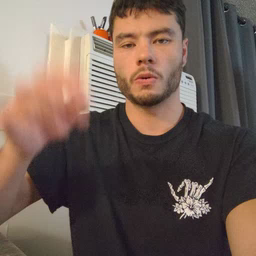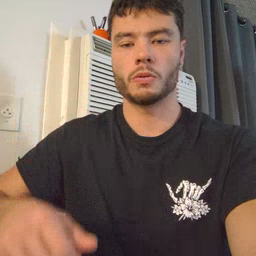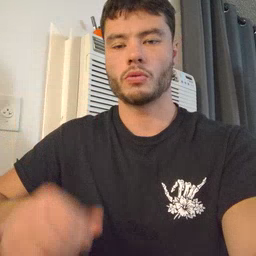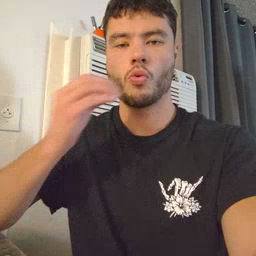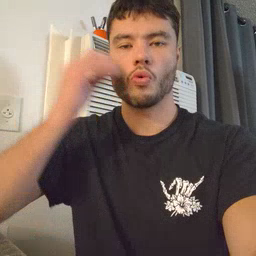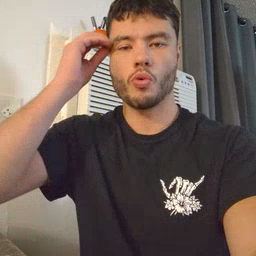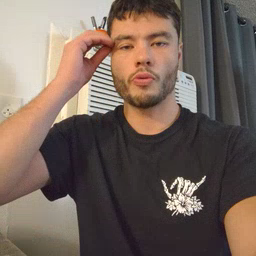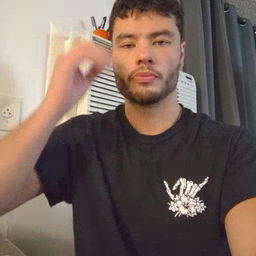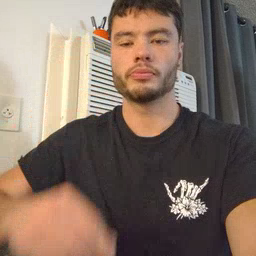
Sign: home